Interaction volume radius: 10 \u00c5
Interaction volume height: 20 \u00c5
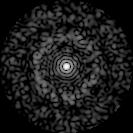
Disorder parameter: 0.8506